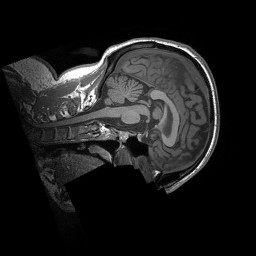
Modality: T1w
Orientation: sagittal
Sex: male
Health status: ill
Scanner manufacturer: siemens
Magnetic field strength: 3 T
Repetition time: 1.66 s
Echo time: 0.00254 s